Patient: sex M, age 47
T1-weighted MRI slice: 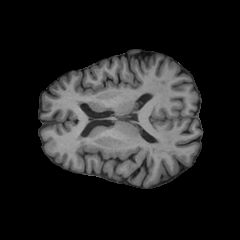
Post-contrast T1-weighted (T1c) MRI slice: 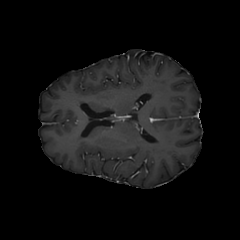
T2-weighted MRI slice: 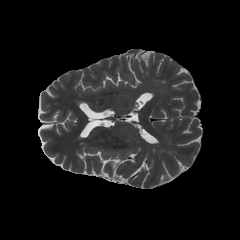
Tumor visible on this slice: no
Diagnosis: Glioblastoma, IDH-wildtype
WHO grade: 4